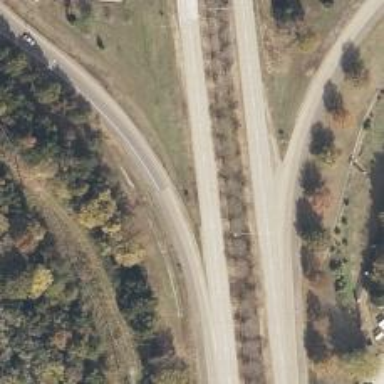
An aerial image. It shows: Primary link highway with asphalt surface.